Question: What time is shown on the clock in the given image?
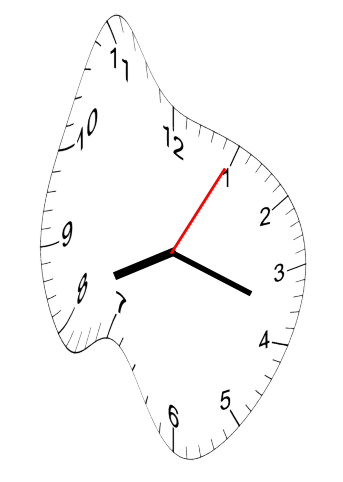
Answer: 08:18:05